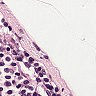
Metastatic tissue present: no